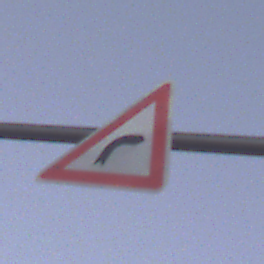
Verkehrszeichen: KurveRechts
Umgebung: Outdoor, Suburban
Tageszeit: SunriseSunset
Wetter: PartlyCloudy
Licht: Natural
Jahreszeit: NotSpecified
Kontrast: LowContrast